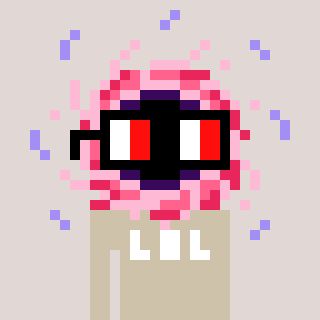
a pixel art character with square glasses with black frames and red eyes, a blackhole-shaped head and a bege-colored body on a warm background